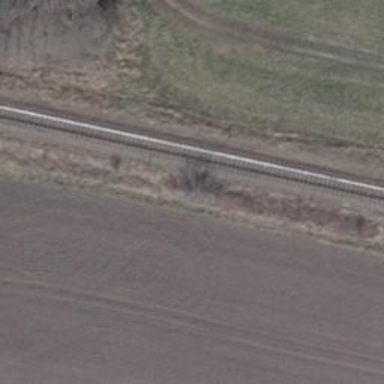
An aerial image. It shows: Railway signal.